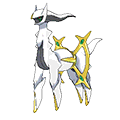
Pok\u00e9mon: arceus